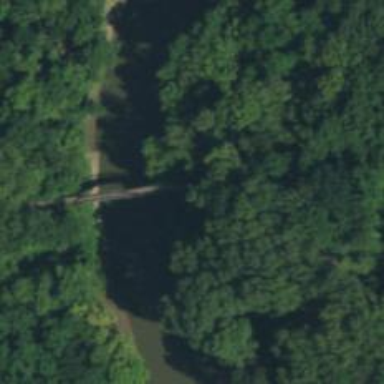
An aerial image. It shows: Path leading to bridge.